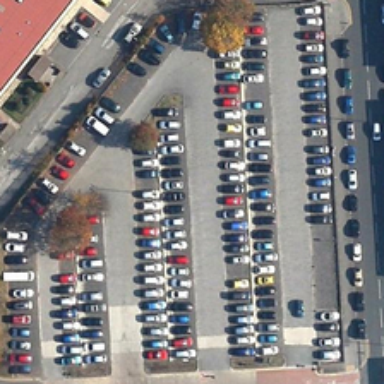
A parking lot with many cars is near several yellow trees and a red building .